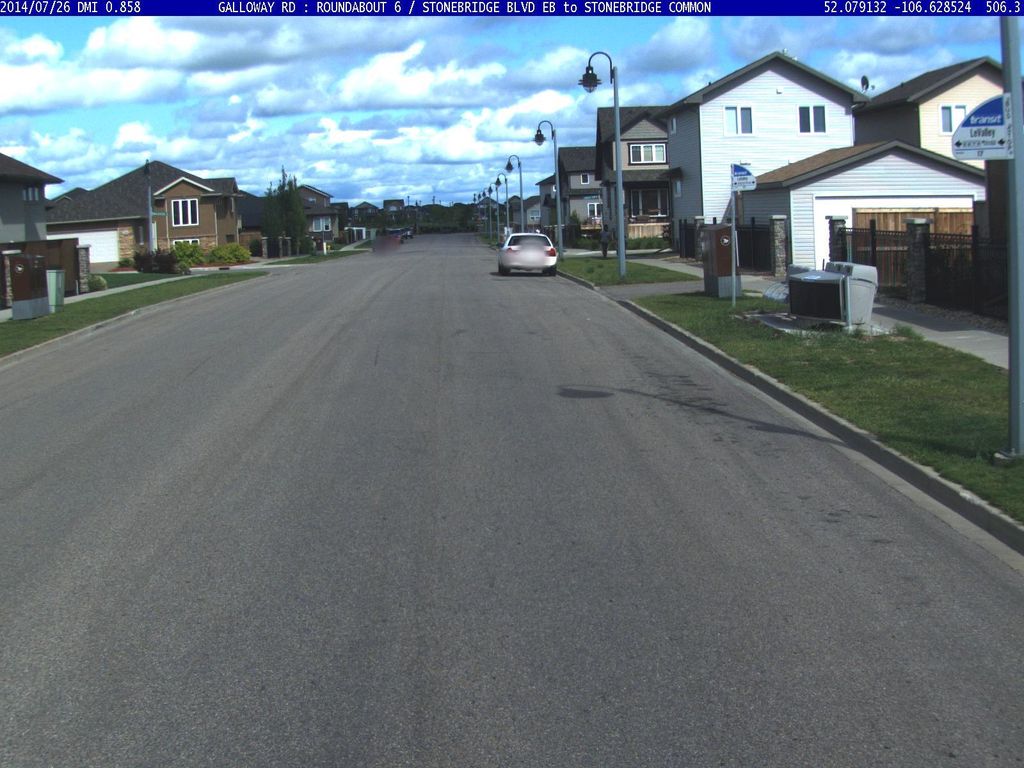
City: saskatoon